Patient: sex F, age 73
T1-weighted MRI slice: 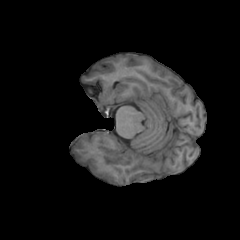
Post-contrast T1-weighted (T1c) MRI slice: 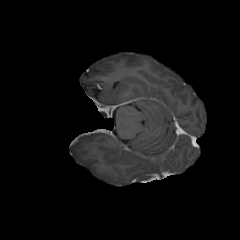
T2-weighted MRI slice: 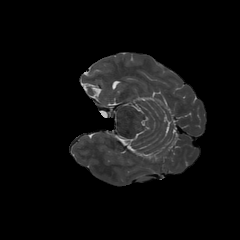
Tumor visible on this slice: no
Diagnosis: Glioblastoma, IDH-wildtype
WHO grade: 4